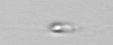
Label: flagellate_morphotype3